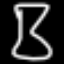
Label: hourglass